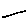
Label: line